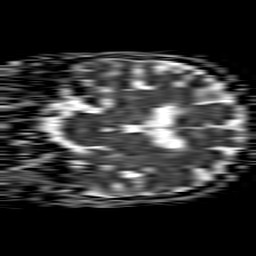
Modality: ADC
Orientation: coronal
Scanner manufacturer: philips
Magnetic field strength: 1.5 T
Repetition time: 4.6 s
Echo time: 0.08517 s